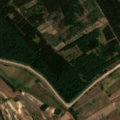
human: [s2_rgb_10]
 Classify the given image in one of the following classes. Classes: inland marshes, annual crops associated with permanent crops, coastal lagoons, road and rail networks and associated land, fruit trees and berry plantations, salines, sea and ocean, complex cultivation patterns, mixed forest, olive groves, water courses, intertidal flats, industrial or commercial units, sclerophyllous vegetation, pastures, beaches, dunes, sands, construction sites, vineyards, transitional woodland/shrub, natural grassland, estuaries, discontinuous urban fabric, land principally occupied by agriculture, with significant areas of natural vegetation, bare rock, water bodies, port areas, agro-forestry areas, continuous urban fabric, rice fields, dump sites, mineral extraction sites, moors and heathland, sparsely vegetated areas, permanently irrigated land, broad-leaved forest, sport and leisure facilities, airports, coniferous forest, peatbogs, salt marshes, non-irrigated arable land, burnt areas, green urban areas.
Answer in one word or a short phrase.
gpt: fruit trees and berry plantations, pastures, broad-leaved forest, coniferous forest, transitional woodland/shrub